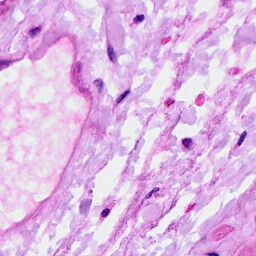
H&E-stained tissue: Ovarian